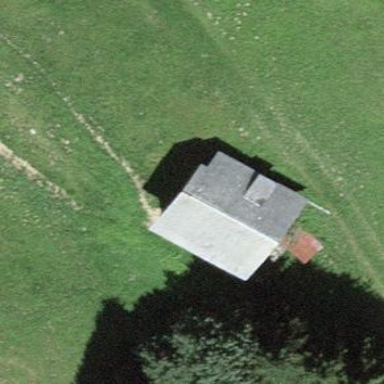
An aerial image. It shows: Barn.